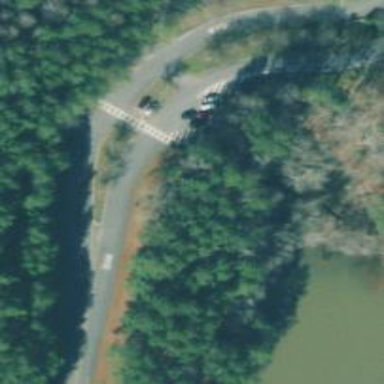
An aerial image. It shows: Uncontrolled crossing along footway.